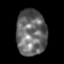
Tissue: skin
Cell type: Epithelial cells
Senescence score: 0.2599
Nuclear area (px): 1353
Mean DAPI intensity: 104.254